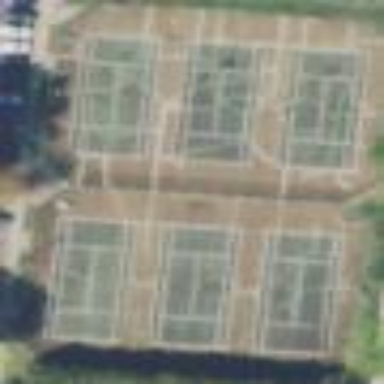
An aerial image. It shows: Tennis court on pitch designated for leisure land.